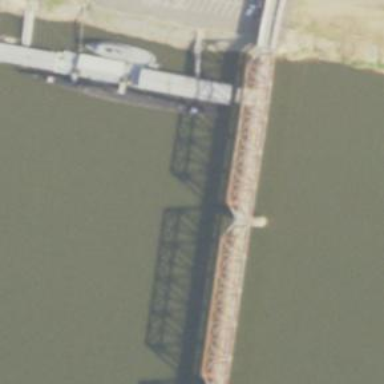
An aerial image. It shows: Bridge supported by piers.